Aerial crown-view tile of a tropical tree (Barro Colorado Island, Panama), acquired 20240611:
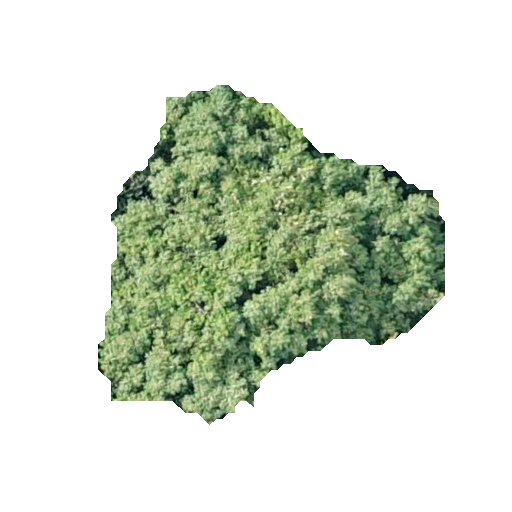
Species: Protium stevensonii
GBIF accepted scientific name: Tetragastris panamensis
Crown area: 118.964 m²